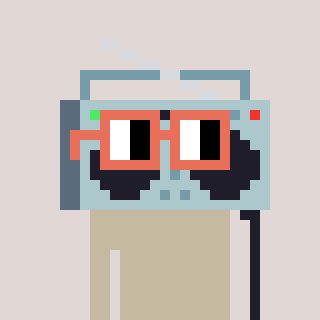
a pixel art character with square orange glasses, a boombox-shaped head and a foggrey-colored body on a warm background